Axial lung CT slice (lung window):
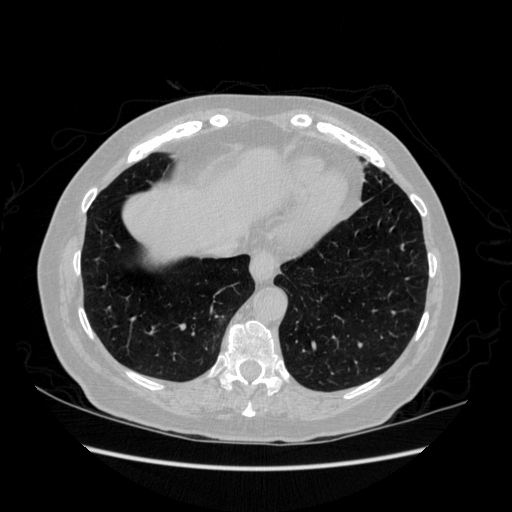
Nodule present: no